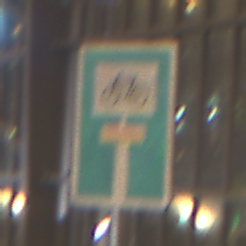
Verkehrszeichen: SackgasseRadverkehrDurchlaessig
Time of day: NotSpecified
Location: Indoor (Urban)
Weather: NotSpecified
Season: NotSpecified
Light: Artificial